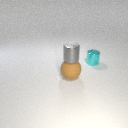
large brown rubber sphere to the left of small cyan metal cylinder